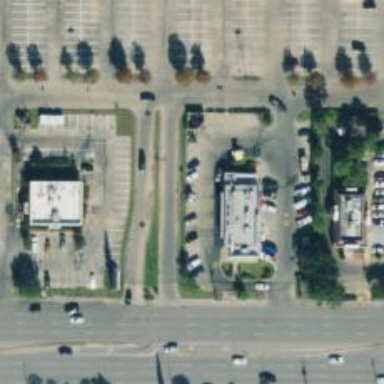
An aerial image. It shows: Parking space.